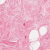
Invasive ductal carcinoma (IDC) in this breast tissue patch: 0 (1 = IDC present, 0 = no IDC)